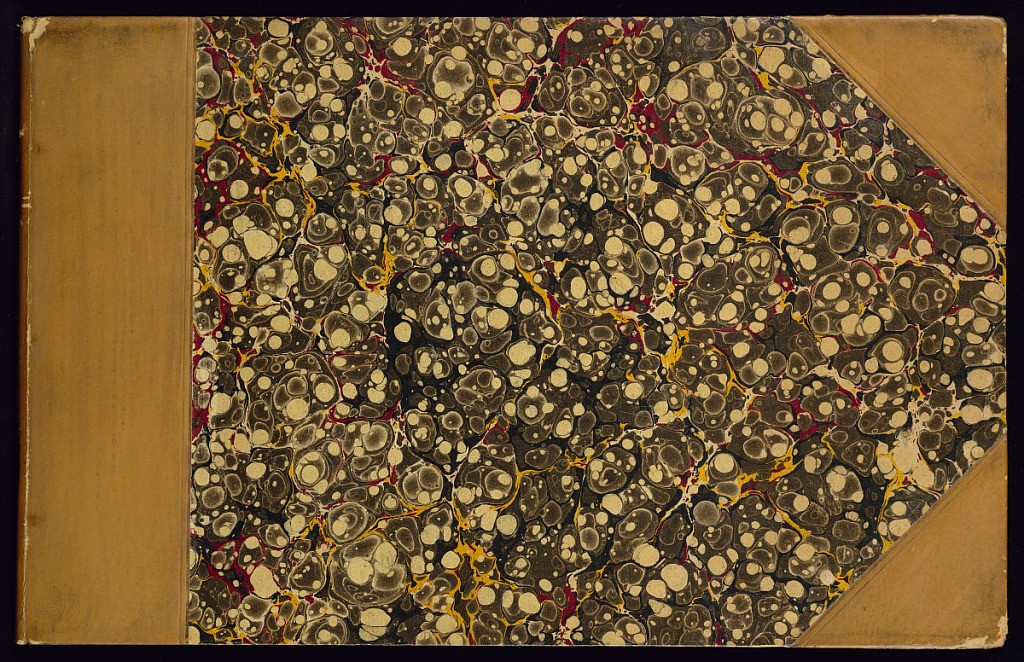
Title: Livre de plusieurs coins de Bordures Inventez et Gravez par François Roumier, Sculpteur du Roy
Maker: François Roumier, French, 16..–1748
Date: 1724–50
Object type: Album
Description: An album with a series of corner design details for frames, borders, or moldings. The series is made up of plates from two editions from 1724 and 1750.